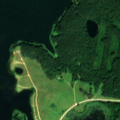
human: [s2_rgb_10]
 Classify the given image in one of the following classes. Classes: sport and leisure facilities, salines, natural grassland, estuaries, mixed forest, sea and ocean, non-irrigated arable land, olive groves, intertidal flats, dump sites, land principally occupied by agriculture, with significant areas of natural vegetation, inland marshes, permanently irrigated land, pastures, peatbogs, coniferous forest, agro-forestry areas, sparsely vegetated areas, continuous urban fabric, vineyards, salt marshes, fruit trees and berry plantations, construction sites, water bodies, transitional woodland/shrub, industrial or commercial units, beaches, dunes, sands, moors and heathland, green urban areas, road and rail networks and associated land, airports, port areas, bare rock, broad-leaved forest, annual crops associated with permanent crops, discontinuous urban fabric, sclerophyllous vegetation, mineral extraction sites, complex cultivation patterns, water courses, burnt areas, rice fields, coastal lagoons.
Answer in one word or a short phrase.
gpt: pastures, coniferous forest, mixed forest, water bodies